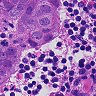
Metastatic tissue present: yes